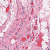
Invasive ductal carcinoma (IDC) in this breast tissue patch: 0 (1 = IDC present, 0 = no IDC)